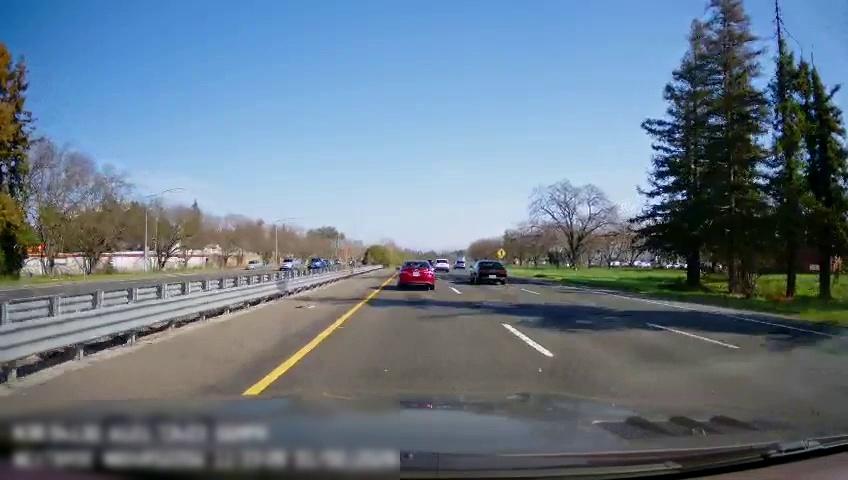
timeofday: Day
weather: Sunny
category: Drivable Space
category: Drivable Space
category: Vehicles | SUV
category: Vehicles | SUV
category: Vehicles | Car
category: Vehicles | Car
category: Vehicles | Car
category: Lanes | Current Lane
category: Lanes | Current Lane
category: Lanes | Alternate Lane
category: Lanes | Alternate Lane
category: Traffic | Signs